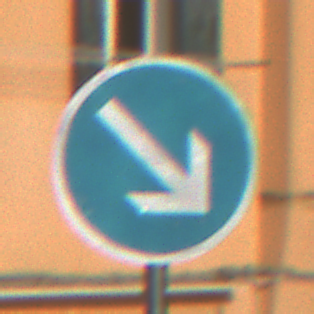
Verkehrszeichen: VorgeschriebeneVorbeifahrtRechts
Umgebung: Outdoor, Urban
Tageszeit: MorningAfternoon
Wetter: Clear
Licht: Natural
Jahreszeit: NotSpecified
Kontrast: HighContrast